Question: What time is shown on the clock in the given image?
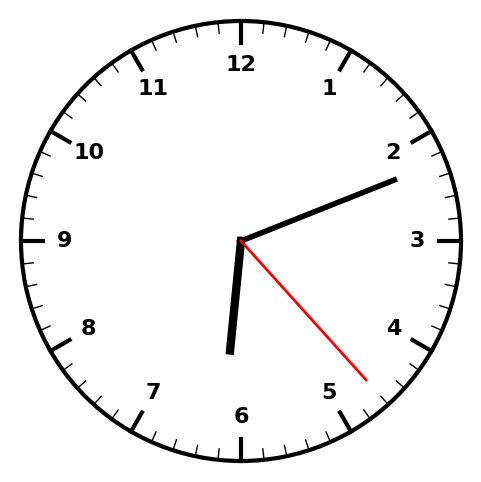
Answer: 06:11:23